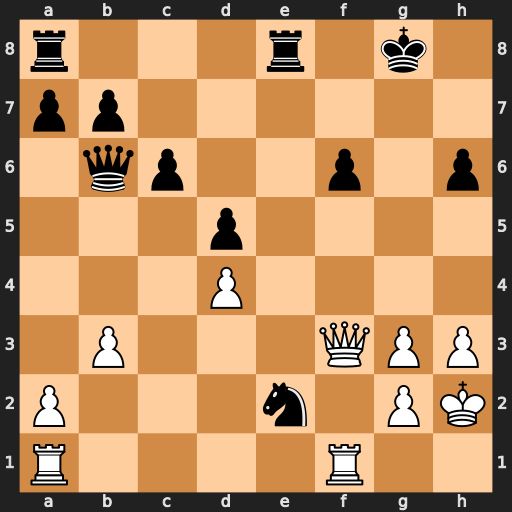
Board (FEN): r3r1k1/pp6/1qp2p1p/3p4/3P4/1P3QPP/P3n1PK/R4R2
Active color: w
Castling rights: -
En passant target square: -
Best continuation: Qg4+ Kh8 Rxf6